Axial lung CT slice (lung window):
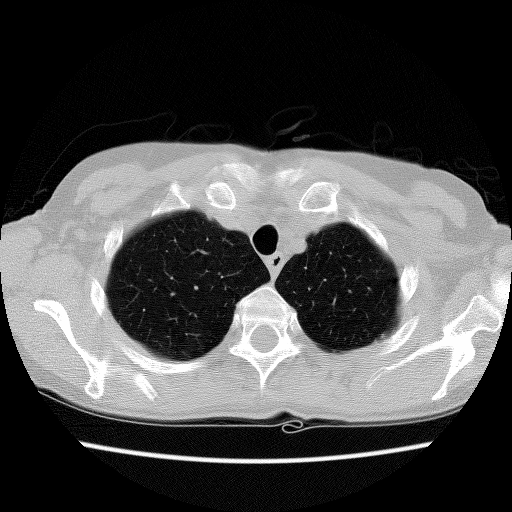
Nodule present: no